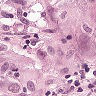
Metastatic tissue present: yes